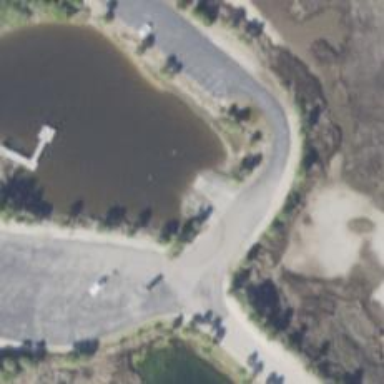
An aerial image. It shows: Slipway on leisure land.